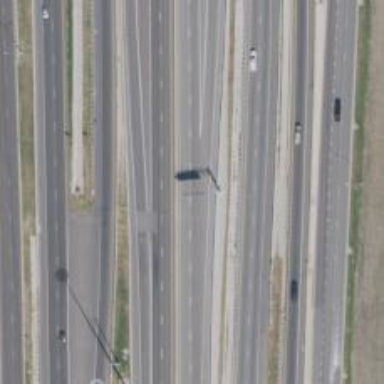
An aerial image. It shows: Asphalt motorway.